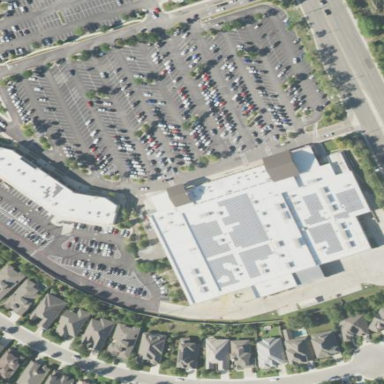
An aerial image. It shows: Building that houses supermarket.